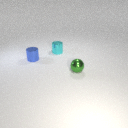
small cyan metal cylinder behind small blue metal cylinder